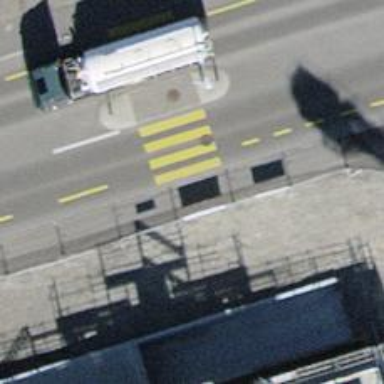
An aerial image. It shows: Asphalt sidewalk.